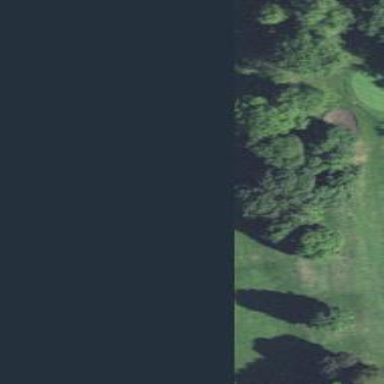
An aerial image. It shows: Golf fairway surrounded by grass.